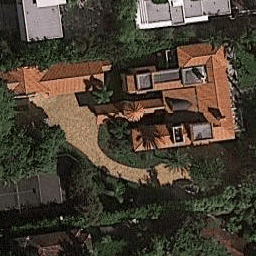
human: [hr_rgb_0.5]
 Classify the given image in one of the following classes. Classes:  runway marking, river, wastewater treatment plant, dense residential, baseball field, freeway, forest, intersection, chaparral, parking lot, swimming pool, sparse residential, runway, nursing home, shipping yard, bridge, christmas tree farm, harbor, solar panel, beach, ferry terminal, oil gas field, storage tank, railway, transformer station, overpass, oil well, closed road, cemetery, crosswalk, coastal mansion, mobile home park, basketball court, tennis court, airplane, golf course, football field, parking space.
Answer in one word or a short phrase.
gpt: coastal mansion